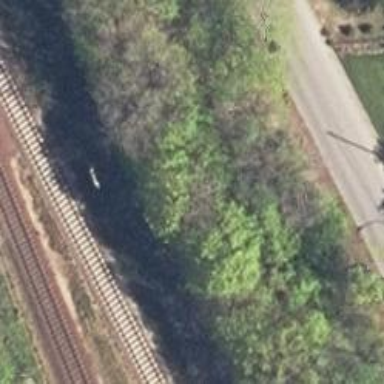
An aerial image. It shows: Abandoned railway yard is depicted.